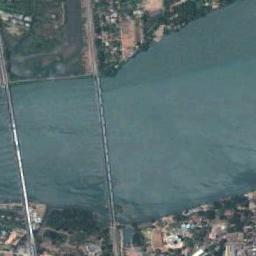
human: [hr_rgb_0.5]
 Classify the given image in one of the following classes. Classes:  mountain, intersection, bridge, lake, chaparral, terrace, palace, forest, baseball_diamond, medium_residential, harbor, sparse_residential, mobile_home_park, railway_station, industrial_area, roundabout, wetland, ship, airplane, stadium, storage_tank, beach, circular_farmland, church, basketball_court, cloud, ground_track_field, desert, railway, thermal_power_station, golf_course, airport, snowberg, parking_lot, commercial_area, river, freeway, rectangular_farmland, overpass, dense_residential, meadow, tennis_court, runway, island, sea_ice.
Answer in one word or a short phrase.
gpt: bridge